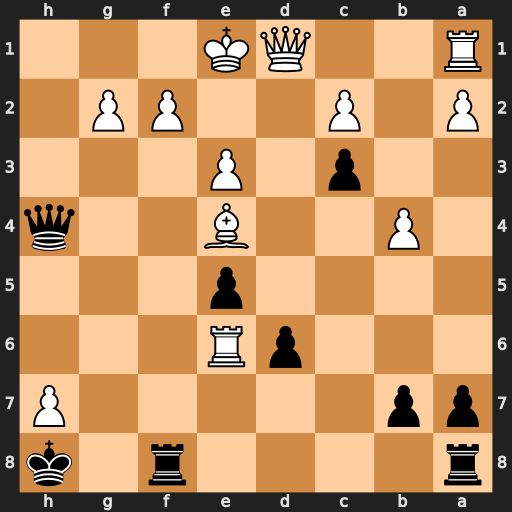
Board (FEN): r4r1k/pp5P/3pR3/4p3/1P2B2q/2p1P3/P1P2PP1/R2QK3
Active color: b
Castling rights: Q
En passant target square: -
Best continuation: Qxf2#